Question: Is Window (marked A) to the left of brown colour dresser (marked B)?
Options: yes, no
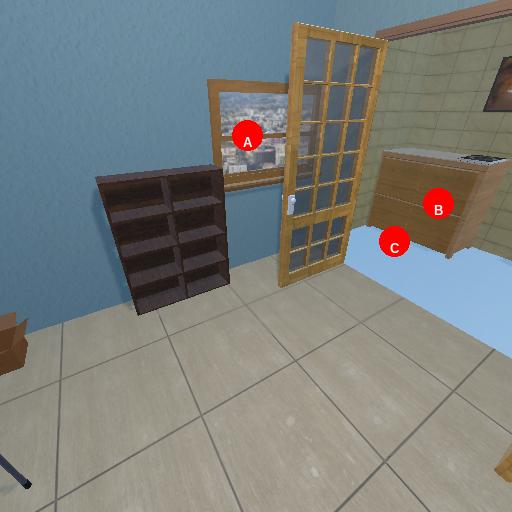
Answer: yes